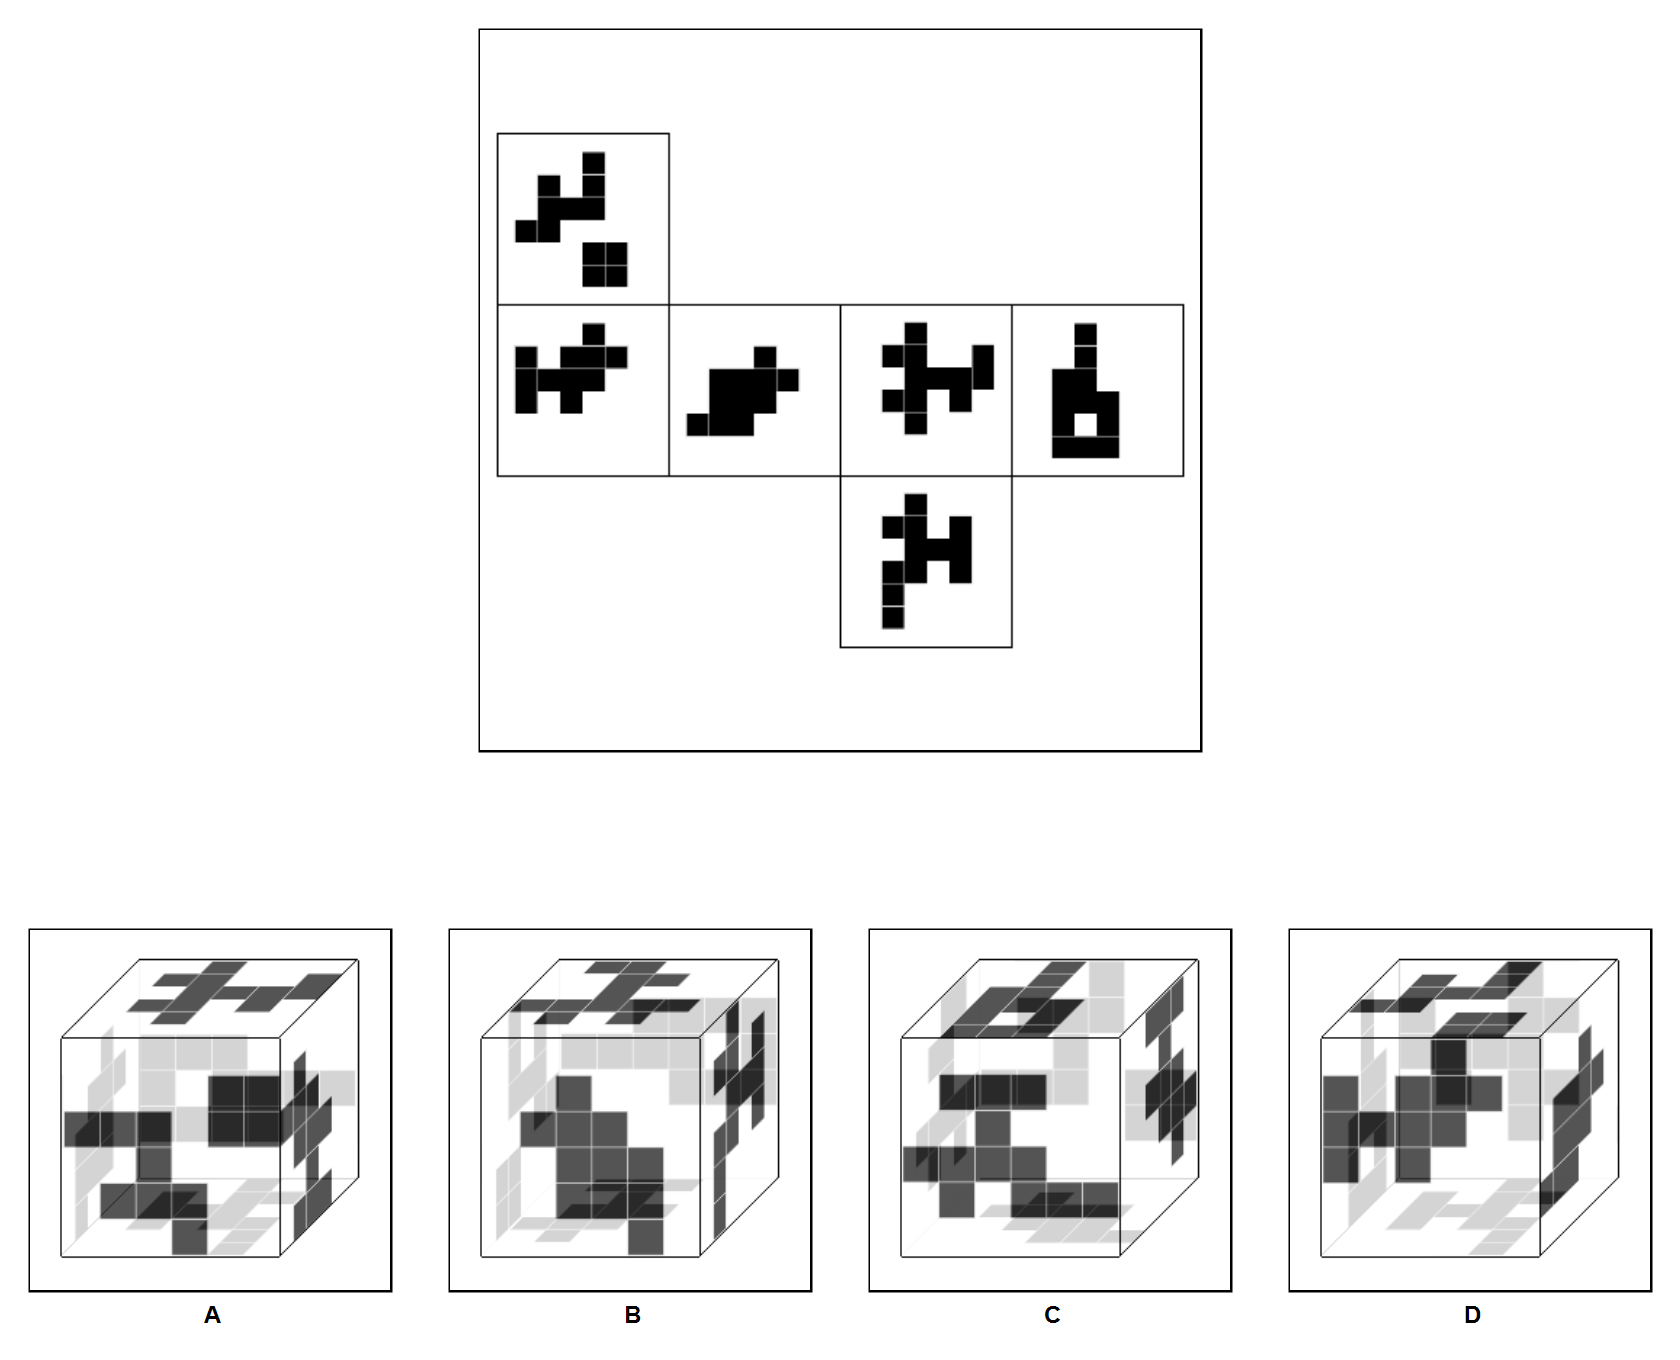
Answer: A